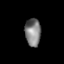
Tissue: lung
Cell type: Epithelial cells
Senescence score: 0.5688
Nuclear area (px): 426
Mean DAPI intensity: 127.284